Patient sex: M
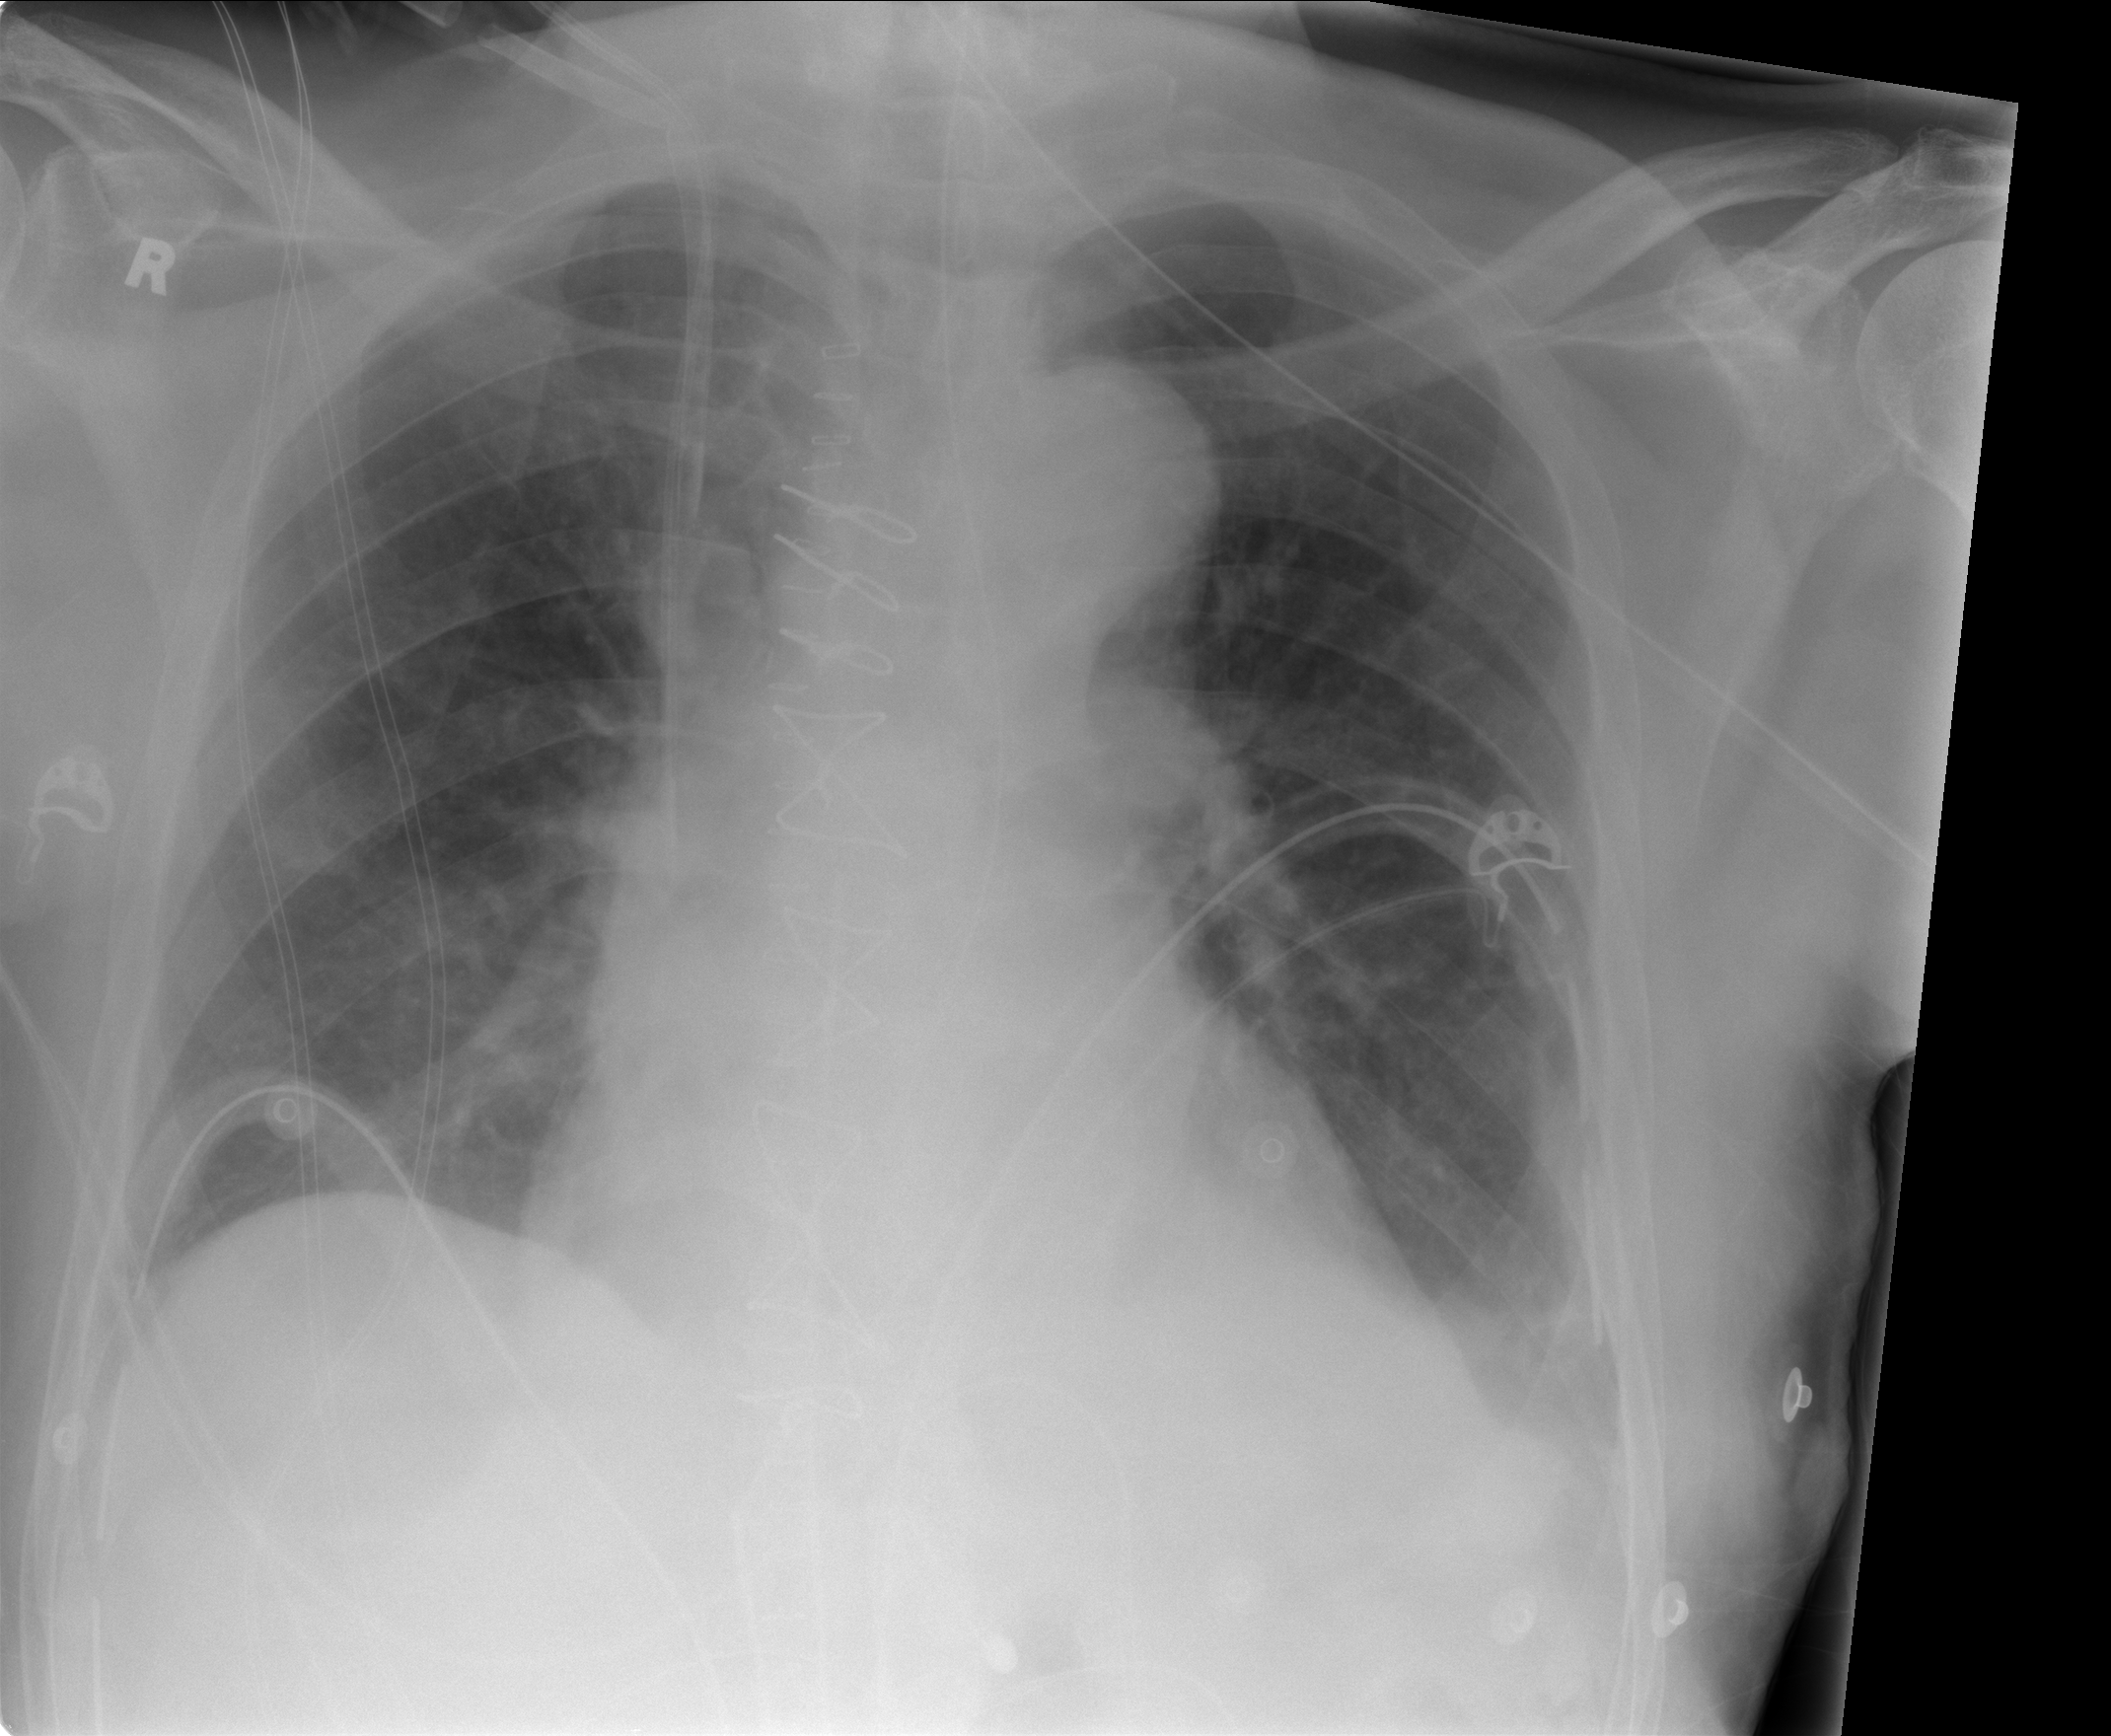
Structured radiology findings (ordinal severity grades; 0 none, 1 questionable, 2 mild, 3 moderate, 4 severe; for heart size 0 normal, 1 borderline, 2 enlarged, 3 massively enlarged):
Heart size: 0
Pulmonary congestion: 0
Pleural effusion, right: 0
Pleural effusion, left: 1
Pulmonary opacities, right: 0
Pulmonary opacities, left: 0
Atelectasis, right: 0
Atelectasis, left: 0